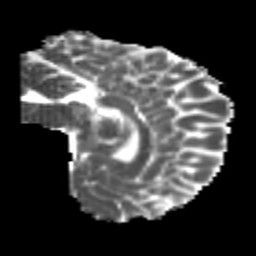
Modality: MD
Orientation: sagittal
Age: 20
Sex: male
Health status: healthy
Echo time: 0.074 s